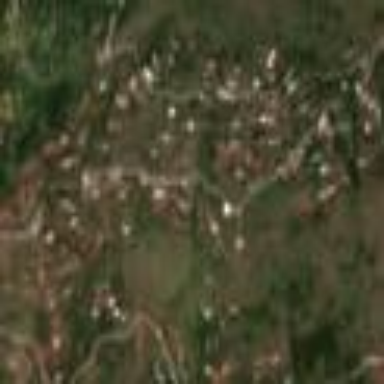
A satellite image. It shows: Residential area in rural mountainous region.